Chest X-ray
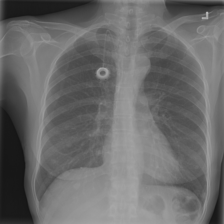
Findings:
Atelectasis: negative
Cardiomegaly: negative
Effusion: negative
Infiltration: negative
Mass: negative
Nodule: positive
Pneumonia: negative
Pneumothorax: negative
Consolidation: negative
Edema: negative
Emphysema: negative
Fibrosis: negative
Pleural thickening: negative
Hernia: negative